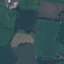
Land use / land cover class: Pasture